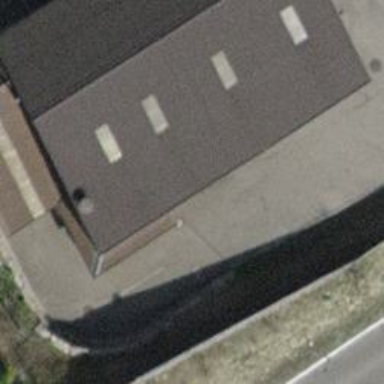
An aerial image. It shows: View of roof of building.